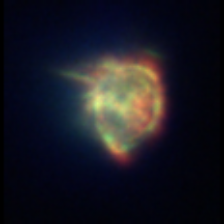
Taxon: Ciliates
Group: Other